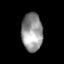
Tissue: skin
Cell type: Epithelial cells
Senescence score: 0.2536
Nuclear area (px): 795
Mean DAPI intensity: 147.381